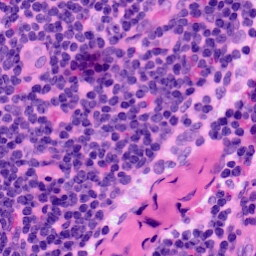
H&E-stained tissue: LymphNode